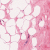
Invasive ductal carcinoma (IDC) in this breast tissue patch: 0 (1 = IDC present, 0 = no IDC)